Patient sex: F
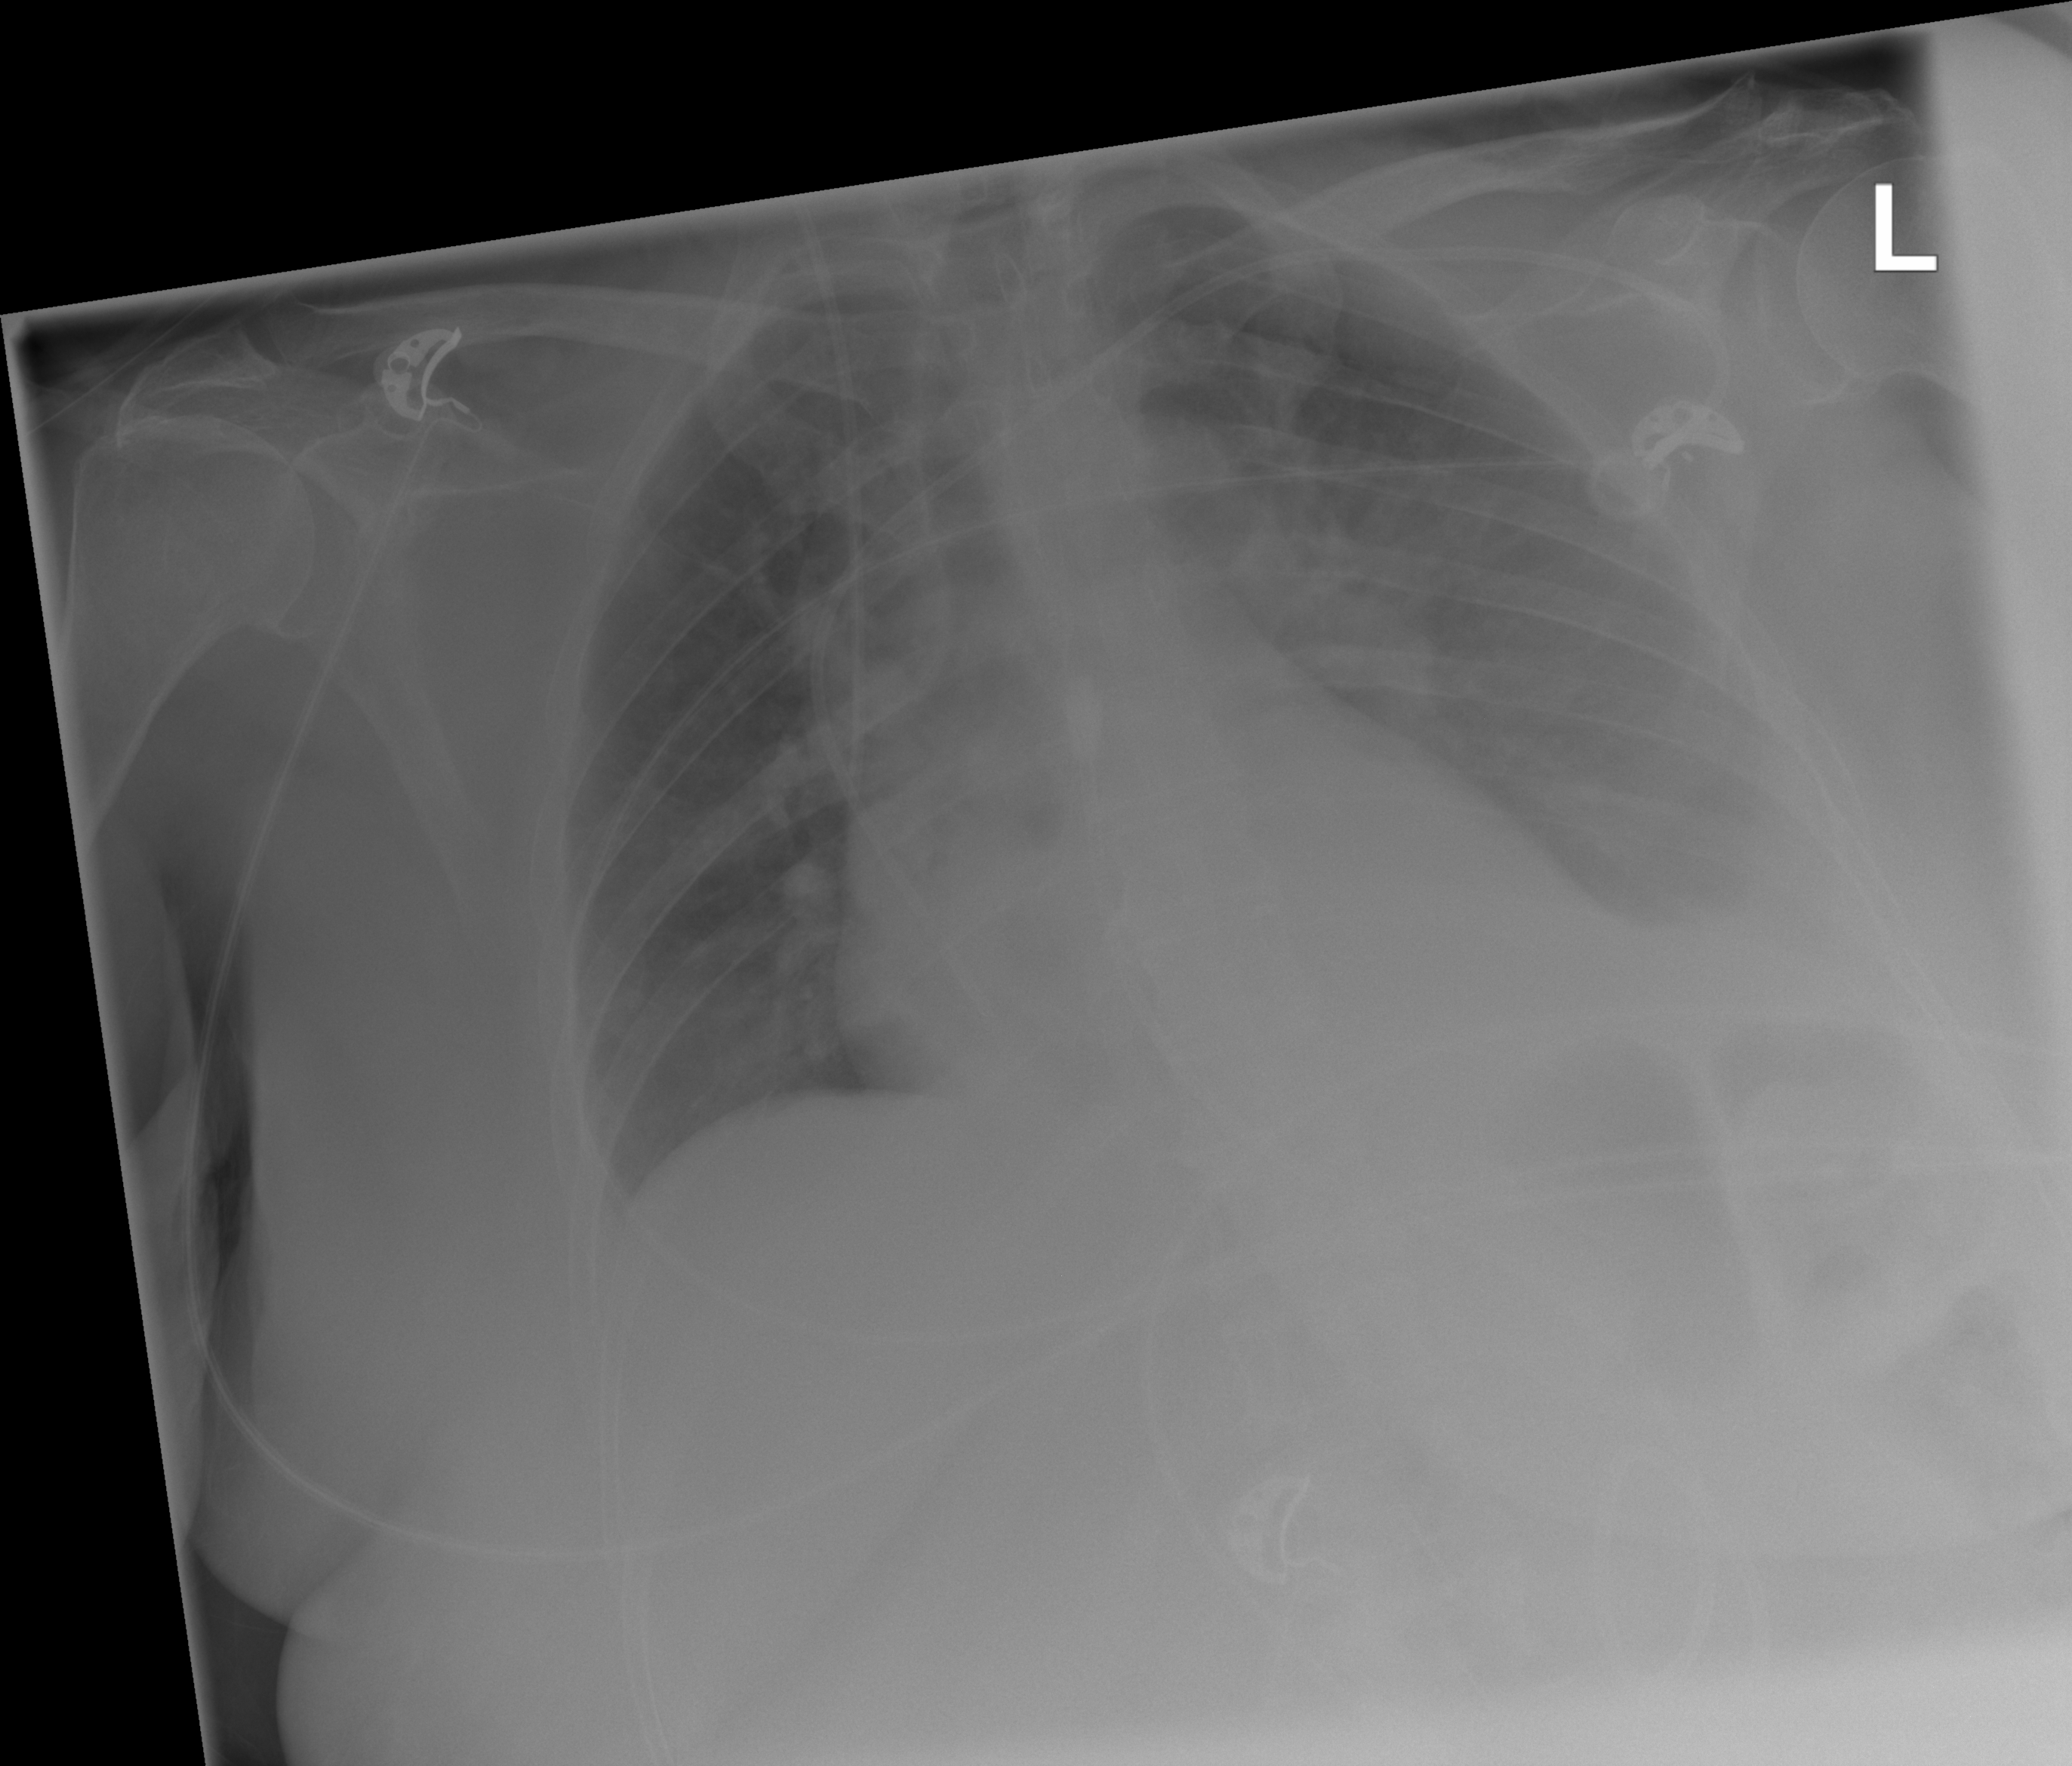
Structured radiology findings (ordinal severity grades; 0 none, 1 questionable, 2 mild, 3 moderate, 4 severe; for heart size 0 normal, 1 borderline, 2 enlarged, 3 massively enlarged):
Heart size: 1
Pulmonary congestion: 0
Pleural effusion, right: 0
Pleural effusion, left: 2
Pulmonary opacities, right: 0
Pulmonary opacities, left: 0
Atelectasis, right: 0
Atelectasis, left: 2